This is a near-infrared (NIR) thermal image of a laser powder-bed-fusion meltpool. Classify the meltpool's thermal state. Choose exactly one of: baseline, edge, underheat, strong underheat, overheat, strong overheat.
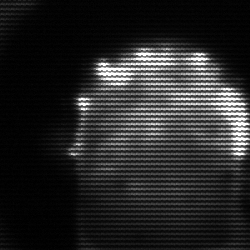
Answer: baseline